Current action and preconditions to check: trajectory_clear

Your task: For each precondition in the list above, predict whether it will hold at this action.

Consider the current scene as observed from the mobile robot's camera, and analyze the predicted future states of all dynamic agents (e.g., people, animals, vehicles, or any moving entities) within the NEXT SECOND.

IMPORTANT: Only answer "very likely" if you are absolutely certain—based on strong, clear evidence—that a dynamic agent will violate the precondition in the predicted future state. Do NOT answer "very likely" for unlikely, ambiguous, or low-probability risks.

Ask yourself for each precondition: Is there a high probability, with clear and convincing evidence, that the predicted future states of any dynamic agent will interfere with the predicted future state of the currently executing action within the NEXT SECOND, causing that precondition to fail?

Assess the risk level based on these predictions. Use "likely" or "very likely" if motions create a clear risk of interference.

Use "neutral" or "improbable" if agents are nearby but their predicted paths are clearly diverging or non-conflicting.

Failure Risk Categories: "very improbable", "improbable", "neutral", "likely", "very likely"

Answer Format: Output ONLY the probability_of_failure value from these categories: "very improbable", "improbable", "neutral", "likely", "very likely"

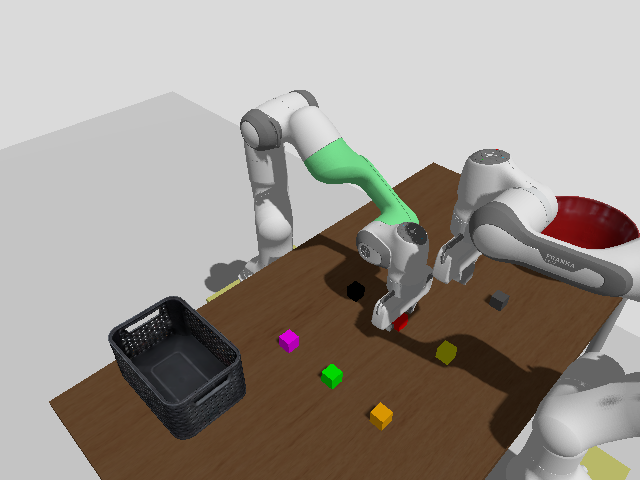

Answer: improbable